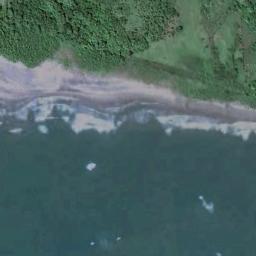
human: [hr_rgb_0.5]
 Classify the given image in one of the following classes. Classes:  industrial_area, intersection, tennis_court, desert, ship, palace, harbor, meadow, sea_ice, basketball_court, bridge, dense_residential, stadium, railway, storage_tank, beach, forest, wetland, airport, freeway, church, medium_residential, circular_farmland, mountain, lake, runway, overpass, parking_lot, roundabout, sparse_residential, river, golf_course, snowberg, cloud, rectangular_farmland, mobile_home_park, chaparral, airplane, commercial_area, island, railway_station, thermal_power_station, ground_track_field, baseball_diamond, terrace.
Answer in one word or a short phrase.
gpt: beach